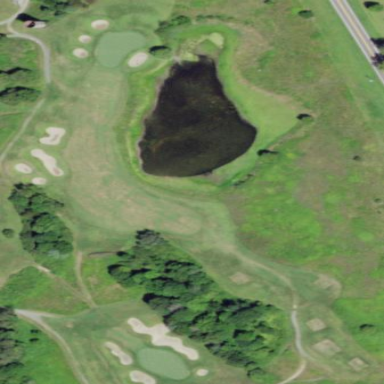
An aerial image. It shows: Rough area in golf course.